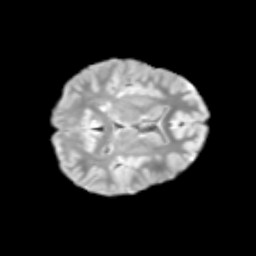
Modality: T2w
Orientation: axial
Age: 10
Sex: female
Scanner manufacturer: siemens
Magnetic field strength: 3 T
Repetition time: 3.8 s
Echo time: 0.07 s